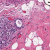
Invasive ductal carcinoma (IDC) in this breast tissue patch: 0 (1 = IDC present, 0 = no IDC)